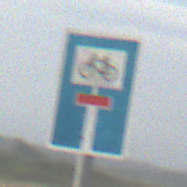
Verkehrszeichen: SackgasseRadverkehrDurchlaessig
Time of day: MorningAfternoon
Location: Outdoor (Suburban)
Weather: PartlyCloudy
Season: NotSpecified
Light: Natural